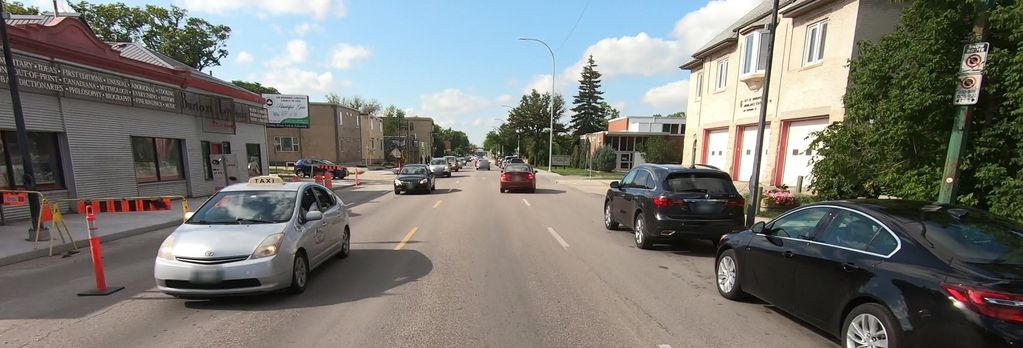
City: winnipeg